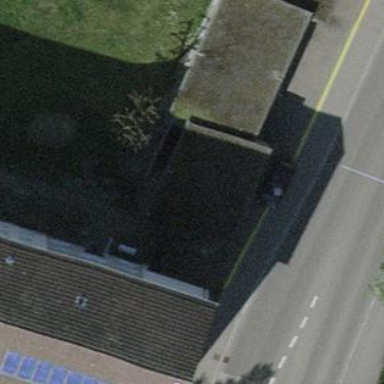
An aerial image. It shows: Group of garages.